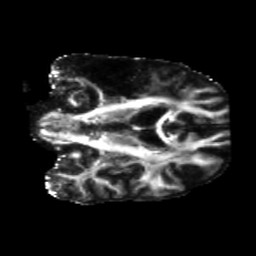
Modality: FA
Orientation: coronal
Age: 58
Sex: male
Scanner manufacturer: siemens
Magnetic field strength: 3 T
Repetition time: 5.25 s
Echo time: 0.08 s